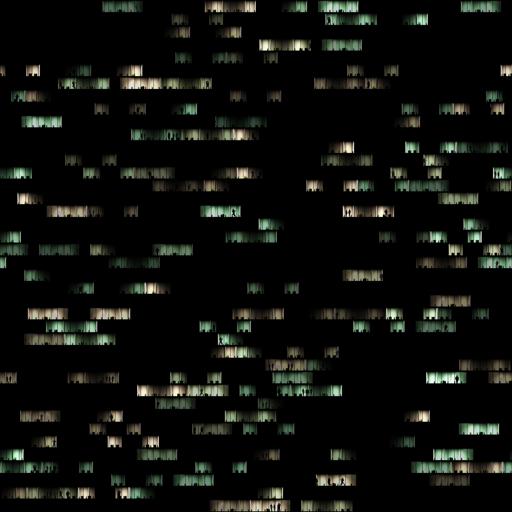
Tags: building facade glass night window